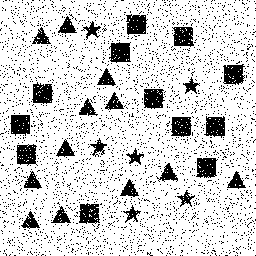
Squares: 12
Triangles: 12
Stars: 6
Total shapes: 30